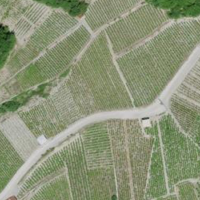
EUNIS habitat code: 40
Species observed at this site:
Saponaria ocymoides